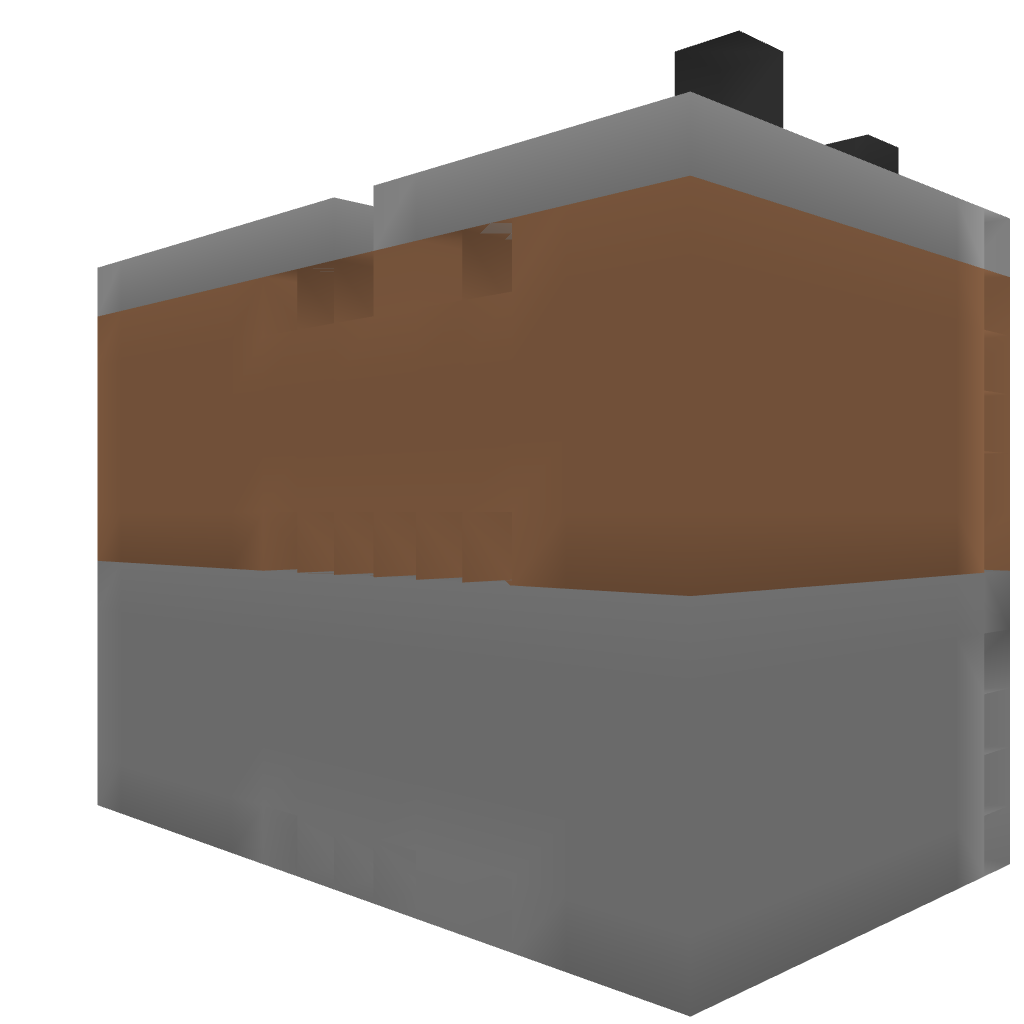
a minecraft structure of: Self Making House